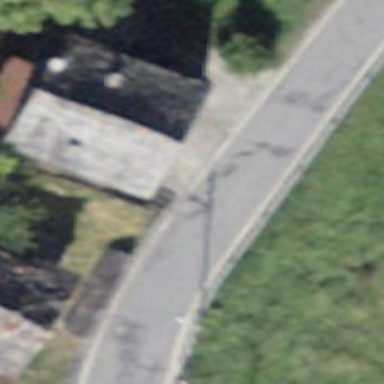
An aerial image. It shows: Unclassified road with asphalt surface.